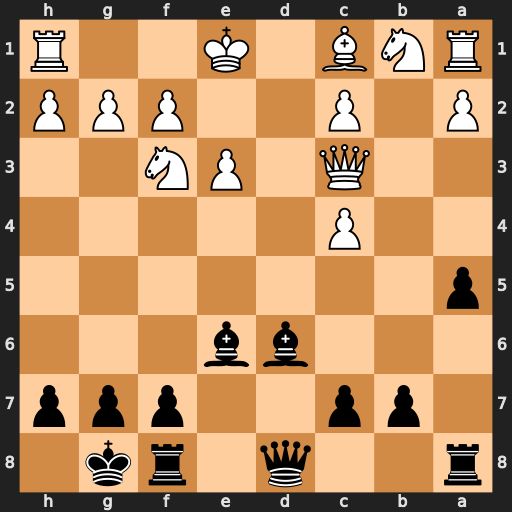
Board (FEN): r2q1rk1/1pp2ppp/3bb3/p7/2P5/2Q1PN2/P1P2PPP/RNB1K2R
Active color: b
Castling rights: KQ
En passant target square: -
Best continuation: Bb4 Qd2 Bxd2+